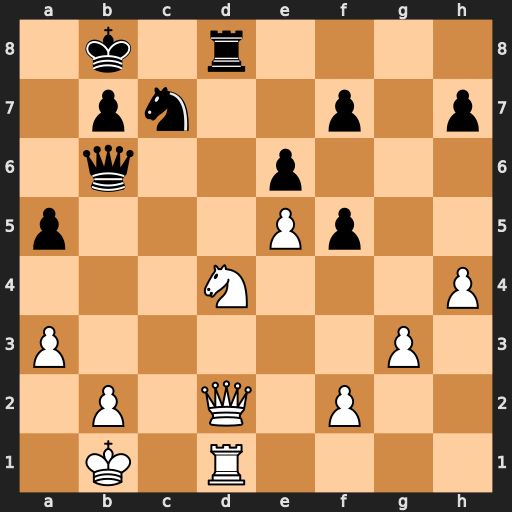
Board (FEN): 1k1r4/1pn2p1p/1q2p3/p3Pp2/3N3P/P5P1/1P1Q1P2/1K1R4
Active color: w
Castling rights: -
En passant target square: -
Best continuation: Nc6+ Qxc6 Qxd8+